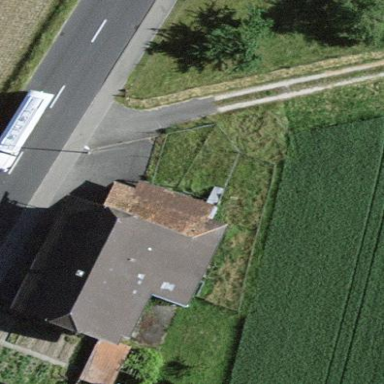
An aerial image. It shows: Farm building.